Question: I've read several topics about this as well as the API and I feel like I am on the right track; however, I must still not be understanding enough to get it working, because.. well it doesn't work!
I have the following 2 tables: TODO and JOBTYPE
TODO table has TDTDKEY (PK) and TDJTKEY(FK?)
JOBTYPE table has JTJTKEY (PK) and JTCODE

As you can see Todo.tdjtkey corresponds to jobtype.jtjtkey and my goal is to retrieve the jtcode rather than the key.
The Entity classes look partially like this:
'''
@Id
@Basic(optional = false)
@Column(name = "TDTDKEY")
private String primaryKey;
@OneToOne(cascade = CascadeType.ALL, fetch = FetchType.EAGER)
@JoinColumn(name = "TDJTKEY", insertable = true, updatable = true)
private JobType jobType;
public Todo() {
}
public Todo(String primaryKey) {
this.primaryKey = primaryKey;
}
public String getPrimaryKey() {
return primaryKey;
}
public void setPrimaryKey(String primaryKey) {
this.primaryKey = primaryKey;
}
public JobType getJobType() {
return jobType;
}
public void setJobType(JobType jobType) {
this.jobType = jobType;
}
'''
'''
@Id
@Basic(optional = false)
@Column(name = "JTJTKEY")
private String primaryKey;
@OneToOne(cascade = CascadeType.ALL, fetch = FetchType.EAGER, mappedBy = "jobType")
private Todo todo;
@Column(name = "JTCODE")
private String jobCode;
public JobType() {
}
public JobType(String primaryKey) {
this.primaryKey = primaryKey;
}
public String getPrimaryKey() {
return primaryKey;
}
public void setPrimaryKey(String primaryKey) {
this.primaryKey = primaryKey;
}
public String getJobCode() {
return jobCode;
}
public void setJobCode(String jobCode) {
this.jobCode = jobCode;
}
'''
So when I do a named query for 'Todo.findAll' it gives me TDTDKEY (i.e. TD00000001) and the associated TDJTKEY CODE (i.e. PICS PGM).
Now, now that I finally got my select working, I am trying to see how I can add/edit.
So for example, if I am on TD00000001 and I want to change PROG to SUPPORT.
If I try it the normal way of 'sv.setJobType(txtJobType.getText());' it doesn't work and gives me:
'''
method setJobType in class entity.Todo cannot be applied to given types;
required: entity.JobType
found: java.lang.String
reason: actual argument java.lang.String cannot be converted to entity.JobType by method invocation conversion
'''
So that's more or less understandable to me, but I am clueless on how I could perform an update to Todo table? Somehow I need it to find SUPPORT in JobType.java and then get the JTJTKEY of it and put it as a new TDJTKEY in the Todo.java?
Any help/hints are appreciated!
The following code works as per answer! Thanks!
'''
String jpql = "select jobType from JobType jobType where jobType.jobCode = :code";
JobType otherJobType = WWEntityManager.entityManager.createQuery(jpql, JobType.class).setParameter("code", txtJobType.getText()).getSingleResult();
todoEntity.getJobType().removeTodo(todoEntity);
todoEntity.setJobType(otherJobType);
otherJobType.addTodo(todoEntity);
'''
And my entity classes look like this now
Todo.java
'''
@ManyToOne
@JoinColumn(name = "TDJTKEY", insertable = true, updatable = true)
private JobType jobType;
'''
JobType.java
'''
@OneToMany(targetEntity=Todo.class, mappedBy="jobType")
private Collection jobTypes;
'''
Of course I had to add the appropriate methods for remove and add.
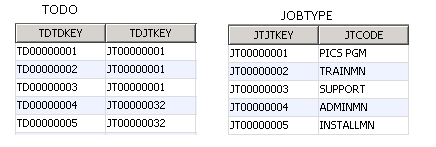
Answer: First of all, you have 2 TODO rows with the same job key. So, either the data are wrong, or they're right but your association should then be ManyToOne/OneToMany instead of OneToOne/OneToOne.
Now, regarding your question. If you want to change the code of the job of a todo, the answer is very simple:
'''
todo.getJobType().setJobCode("newCode");
'''
If, in fact, you want the TODO to refer to another, existing JobType (supposing the association is a ManyToOne):
'''
todo.getJobType().removeTodo(todo); // remove the todo from its current job type
todo.setJobType(otherJobType); // set the new job type in todo
otherJobType.addTodo(todo); // add the todo to its new job type
'''
Now the question is: how to get the reference to this 'otherJobType'. If you have its ID, the answer is simple:
'''
JobType otherJobType = em.find(JobType.class, otherJobTypeId);
'''
If you only have its code, you'll need to execute a query to find it. Assuming the code is unique:
'''
String jpql = "select jobType from JobType jobType where jobType.jobCode = :code";
JobType otherJobType = em.createQuery(jpql, JobType.class)
.setParameter("code", otherJobTypeCode)
.getSingleResult();
'''